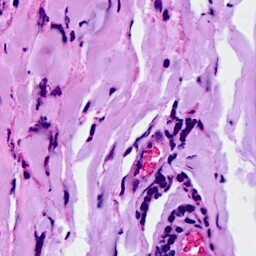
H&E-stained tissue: Breast